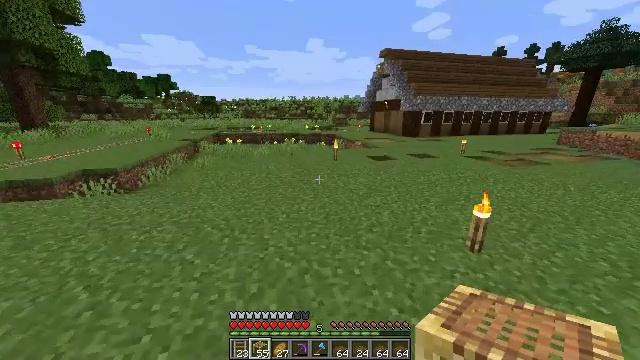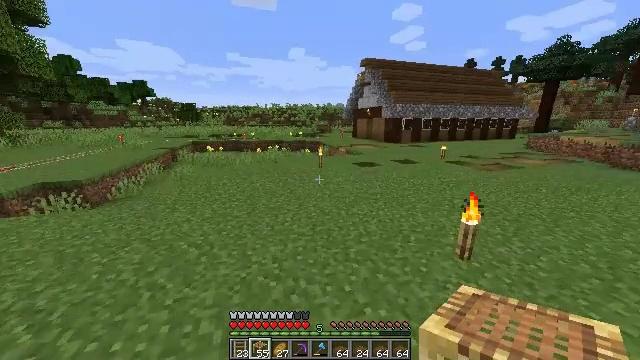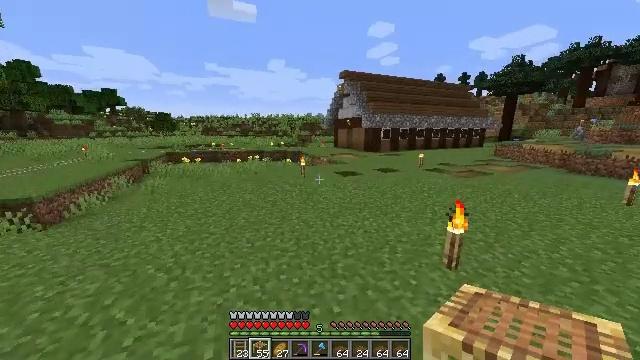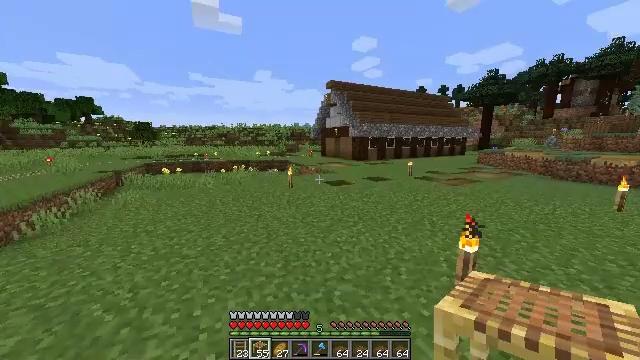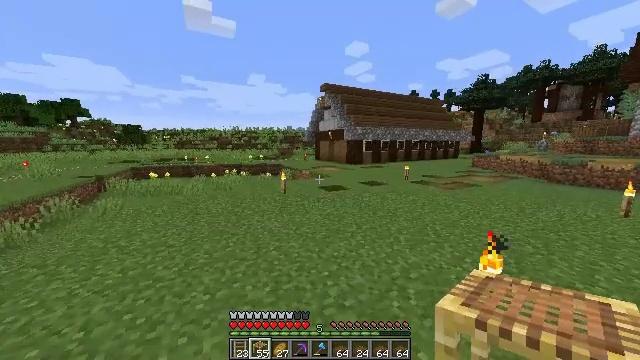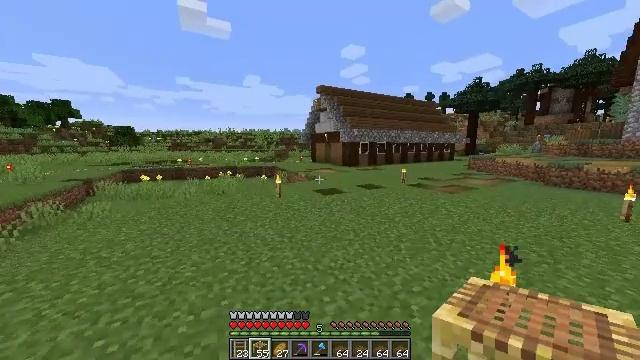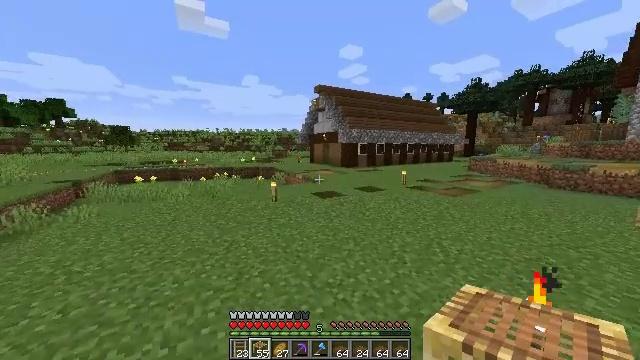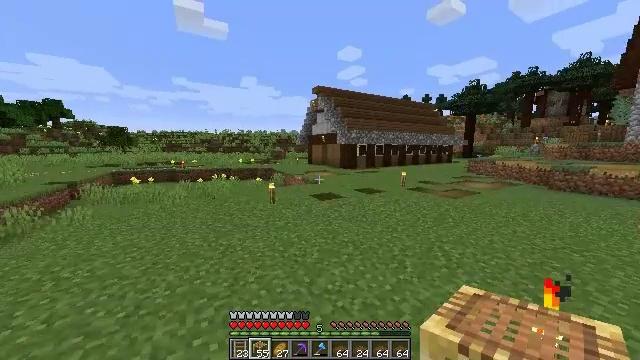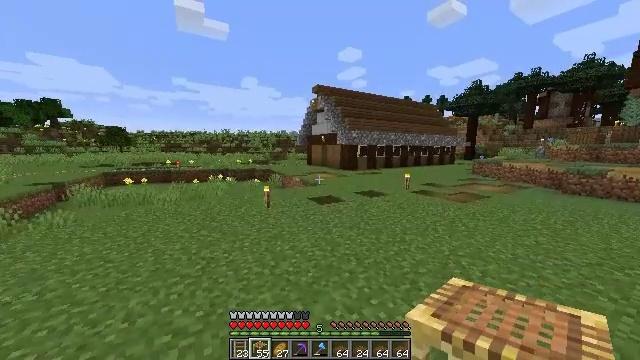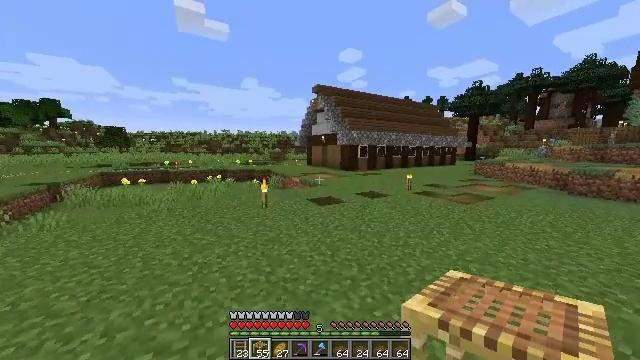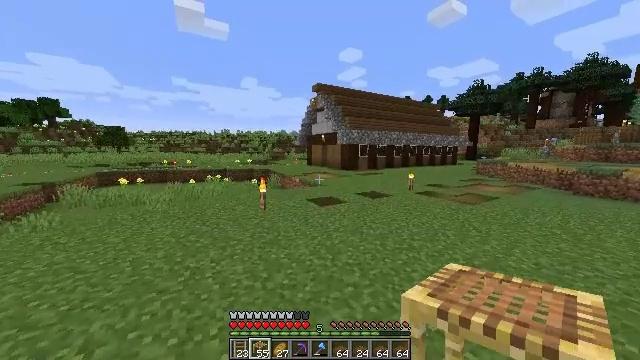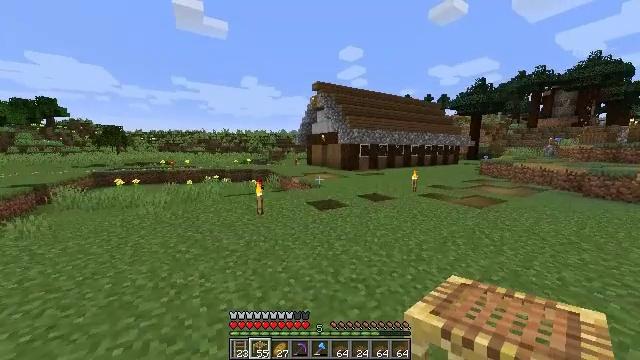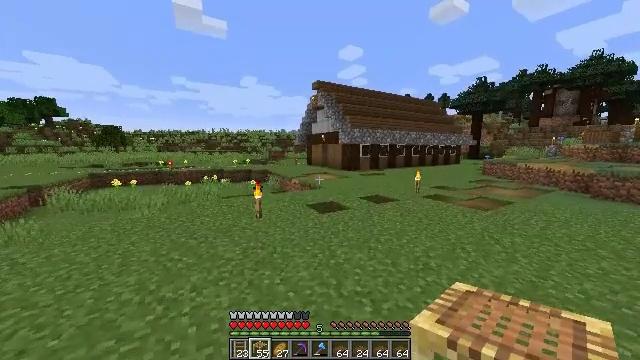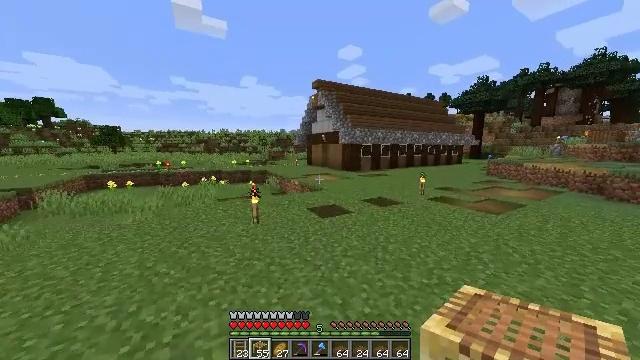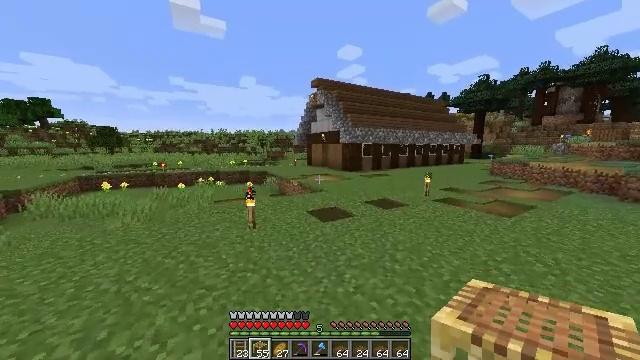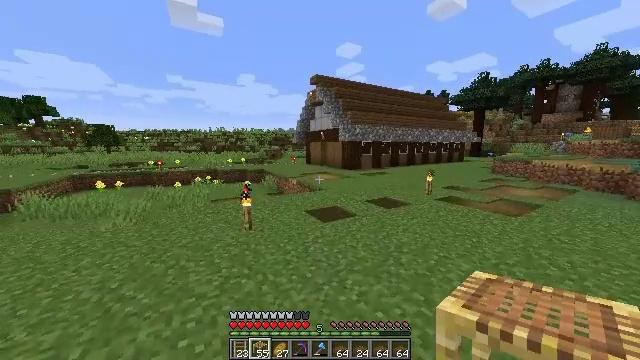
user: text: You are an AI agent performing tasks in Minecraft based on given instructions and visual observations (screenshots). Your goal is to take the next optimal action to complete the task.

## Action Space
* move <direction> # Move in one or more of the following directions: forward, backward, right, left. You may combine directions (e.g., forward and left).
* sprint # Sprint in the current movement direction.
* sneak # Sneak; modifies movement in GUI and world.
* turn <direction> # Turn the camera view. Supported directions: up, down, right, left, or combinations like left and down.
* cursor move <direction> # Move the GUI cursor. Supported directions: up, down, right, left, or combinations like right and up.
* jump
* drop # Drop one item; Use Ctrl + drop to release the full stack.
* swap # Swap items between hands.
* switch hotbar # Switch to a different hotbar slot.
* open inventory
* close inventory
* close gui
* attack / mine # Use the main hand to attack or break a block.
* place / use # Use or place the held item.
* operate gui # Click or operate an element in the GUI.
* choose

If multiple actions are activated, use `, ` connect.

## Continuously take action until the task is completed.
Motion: motion action
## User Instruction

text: Recycle the rail from an abandoned track.
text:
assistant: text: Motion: move forward, turn right and up
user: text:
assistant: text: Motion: move forward, turn right and up
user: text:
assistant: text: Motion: move forward, turn right and up
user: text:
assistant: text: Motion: move forward, sprint, turn right and up
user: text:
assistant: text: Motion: move forward, sprint, turn right
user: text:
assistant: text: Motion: move forward, sprint
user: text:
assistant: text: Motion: move forward, sprint
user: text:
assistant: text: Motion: move forward, sprint
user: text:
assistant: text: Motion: move forward
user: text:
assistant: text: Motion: move forward
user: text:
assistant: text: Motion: move forward
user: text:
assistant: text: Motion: move forward
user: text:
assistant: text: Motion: move forward, sprint
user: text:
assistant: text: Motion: move forward, sprint
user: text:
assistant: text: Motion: move forward, sprint
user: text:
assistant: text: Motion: move forward, sprint
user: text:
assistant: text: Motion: move forward
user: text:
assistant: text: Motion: move forward, turn down
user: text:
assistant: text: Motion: move forward
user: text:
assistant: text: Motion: move forward
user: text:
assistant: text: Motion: move forward
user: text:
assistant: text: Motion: move forward, jump
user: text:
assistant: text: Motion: move forward, jump
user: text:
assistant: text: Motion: move forward, jump
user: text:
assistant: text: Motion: move forward, jump
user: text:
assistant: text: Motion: move forward, jump
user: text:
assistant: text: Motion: move forward, jump
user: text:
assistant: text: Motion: move forward, jump
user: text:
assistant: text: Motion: move forward, jump
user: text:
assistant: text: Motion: move forward, jump